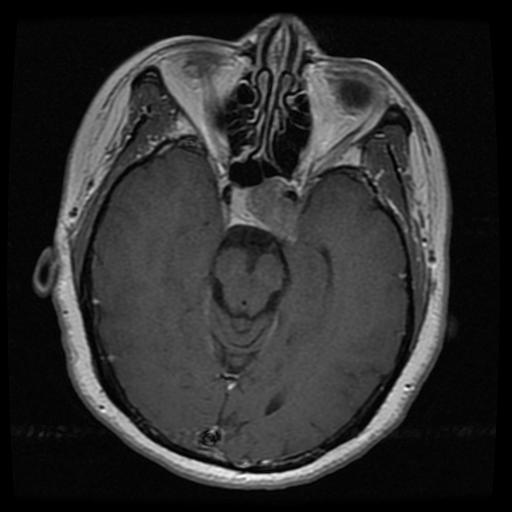
Label: pituitary